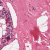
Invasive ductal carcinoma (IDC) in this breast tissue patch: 0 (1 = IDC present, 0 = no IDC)